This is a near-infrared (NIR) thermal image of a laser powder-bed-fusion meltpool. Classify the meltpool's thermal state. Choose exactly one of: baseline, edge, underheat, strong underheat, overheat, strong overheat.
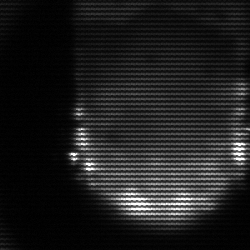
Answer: baseline